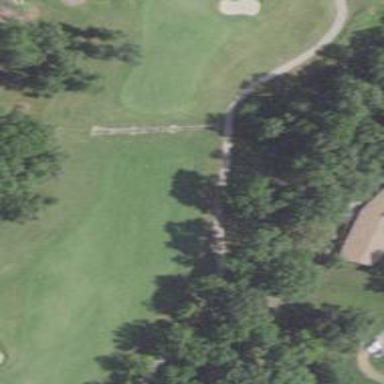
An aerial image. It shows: Asphalt service road used as golf cart path.